Question: We have been using TFS 2010 for about 6 months and we have decided to alter the default CMMI v5 Process Template to add default memberships to the TFS security groups.
When creating a new Team Project we want to default the membership of the and groups with known Active Directory Groups. We have successfully added the to the projects group. So all of Technology has read access to all newly created TFS Team Projects. (We have a rather small technology division so this is not a security issues for us, it may be for others.)
We would also like to add the to the Group. Unfortunately we we have been unsuccessful at this as the process template does not show the Group.
We have tried altering the underling xml files by adding the group manually, but this also did not work. When creating a new TFS Project with this template I received an error on creation, my assumption is that it failed when attempting to create the group and one already existed.
Has any one had any luck ad altering the default membership of the Project Administrators group?
Here is an image of the default groups that are listed in the process template.
TFS Process Template Permissions -->

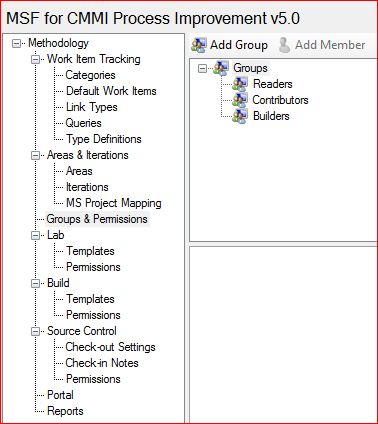
Answer: Check out this document: <URL>
It seems that you need to use the $$PROJECTADMINGROUP$$ macro